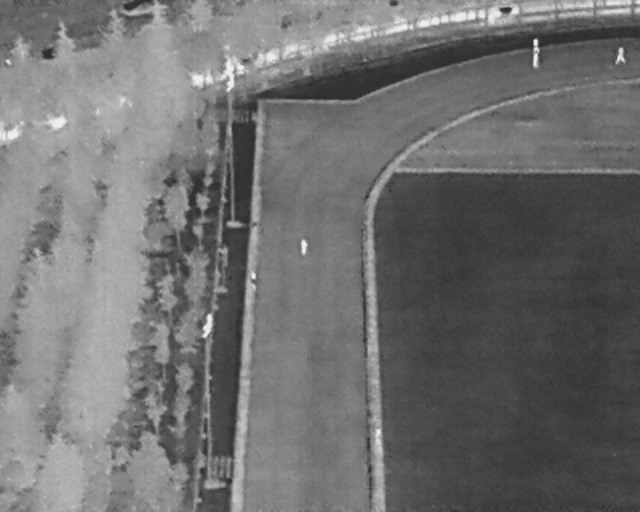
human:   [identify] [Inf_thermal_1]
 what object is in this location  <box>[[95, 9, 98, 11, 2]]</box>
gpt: <ref>1 medium person at the top right</ref>